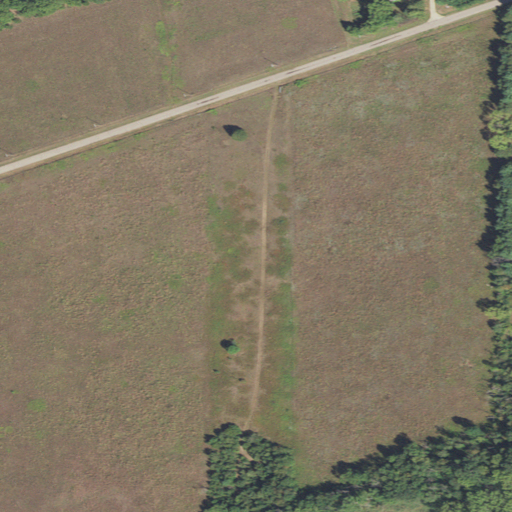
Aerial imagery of plain(s) in Wisconsin named Cassell Prairie containing pasture, grassland, cultivated crops, open development, woody wetlands, and low intensity development